Interaction volume radius: 5 \u00c5
Interaction volume height: 10 \u00c5
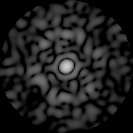
Disorder parameter: 0.7944